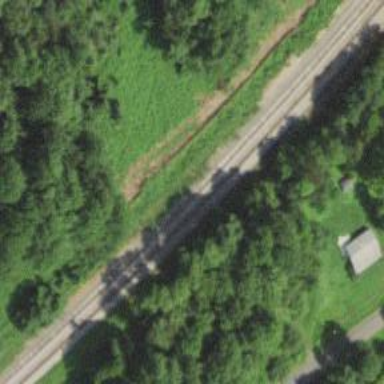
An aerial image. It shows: Railway track.